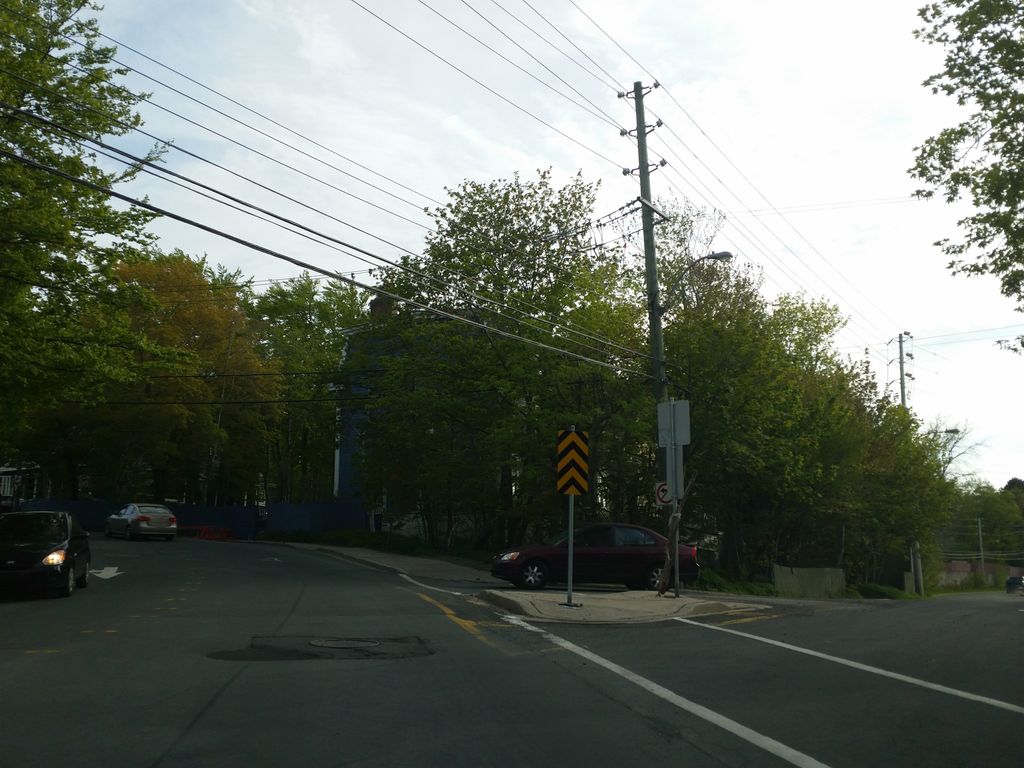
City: st_johns